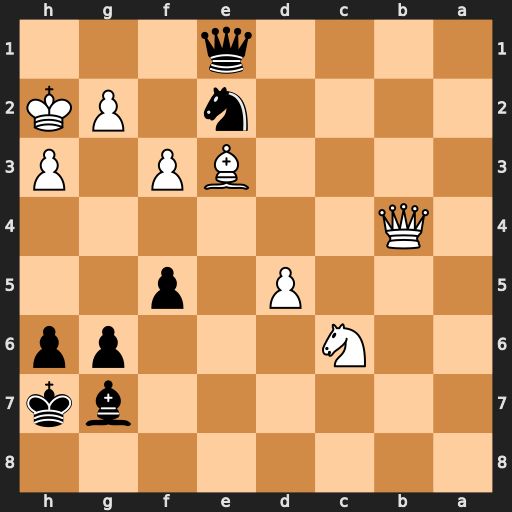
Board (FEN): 8/6bk/2N3pp/3P1p2/1Q6/4BP1P/4n1PK/4q3
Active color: b
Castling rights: -
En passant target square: -
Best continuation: Be5+ f4 Bxf4+ Qxf4 Nxf4